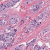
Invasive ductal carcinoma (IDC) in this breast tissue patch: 1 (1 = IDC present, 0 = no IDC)